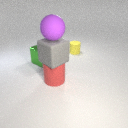
large red rubber cylinder to the right of large green metal cube